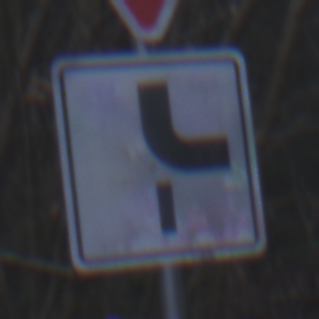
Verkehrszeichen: VerlaufVorfahrtsstrasse10
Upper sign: VorfahrtGewaehren
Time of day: MorningAfternoon
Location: Outdoor (Nature)
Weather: Overcast
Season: Winter
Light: Natural